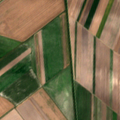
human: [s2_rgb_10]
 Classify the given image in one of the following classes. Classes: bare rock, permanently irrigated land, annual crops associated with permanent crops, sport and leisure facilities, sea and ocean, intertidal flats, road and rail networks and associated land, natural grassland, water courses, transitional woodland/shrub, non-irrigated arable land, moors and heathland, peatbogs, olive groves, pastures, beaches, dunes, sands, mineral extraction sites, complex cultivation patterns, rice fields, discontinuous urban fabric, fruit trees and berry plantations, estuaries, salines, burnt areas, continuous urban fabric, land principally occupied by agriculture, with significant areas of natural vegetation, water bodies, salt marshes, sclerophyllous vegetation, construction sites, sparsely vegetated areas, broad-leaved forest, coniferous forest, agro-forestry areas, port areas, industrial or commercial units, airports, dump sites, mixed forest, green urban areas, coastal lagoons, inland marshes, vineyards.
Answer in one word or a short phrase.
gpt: non-irrigated arable land